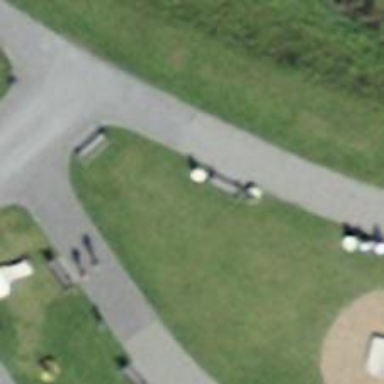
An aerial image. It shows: Bench.